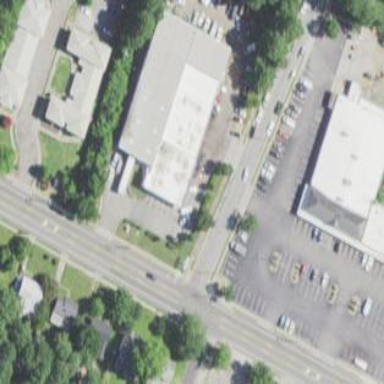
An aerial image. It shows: Commercial building.